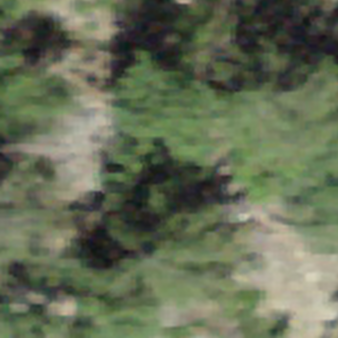
Label: other